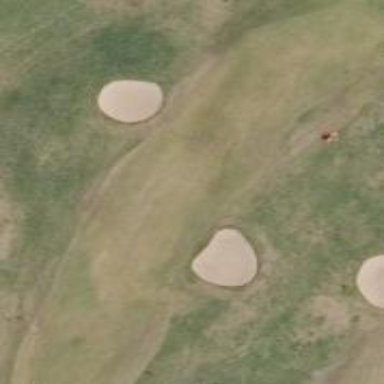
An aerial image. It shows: View of golf hole.